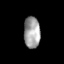
Tissue: skin
Cell type: Epithelial cells
Senescence score: 0.2451
Nuclear area (px): 499
Mean DAPI intensity: 160.511